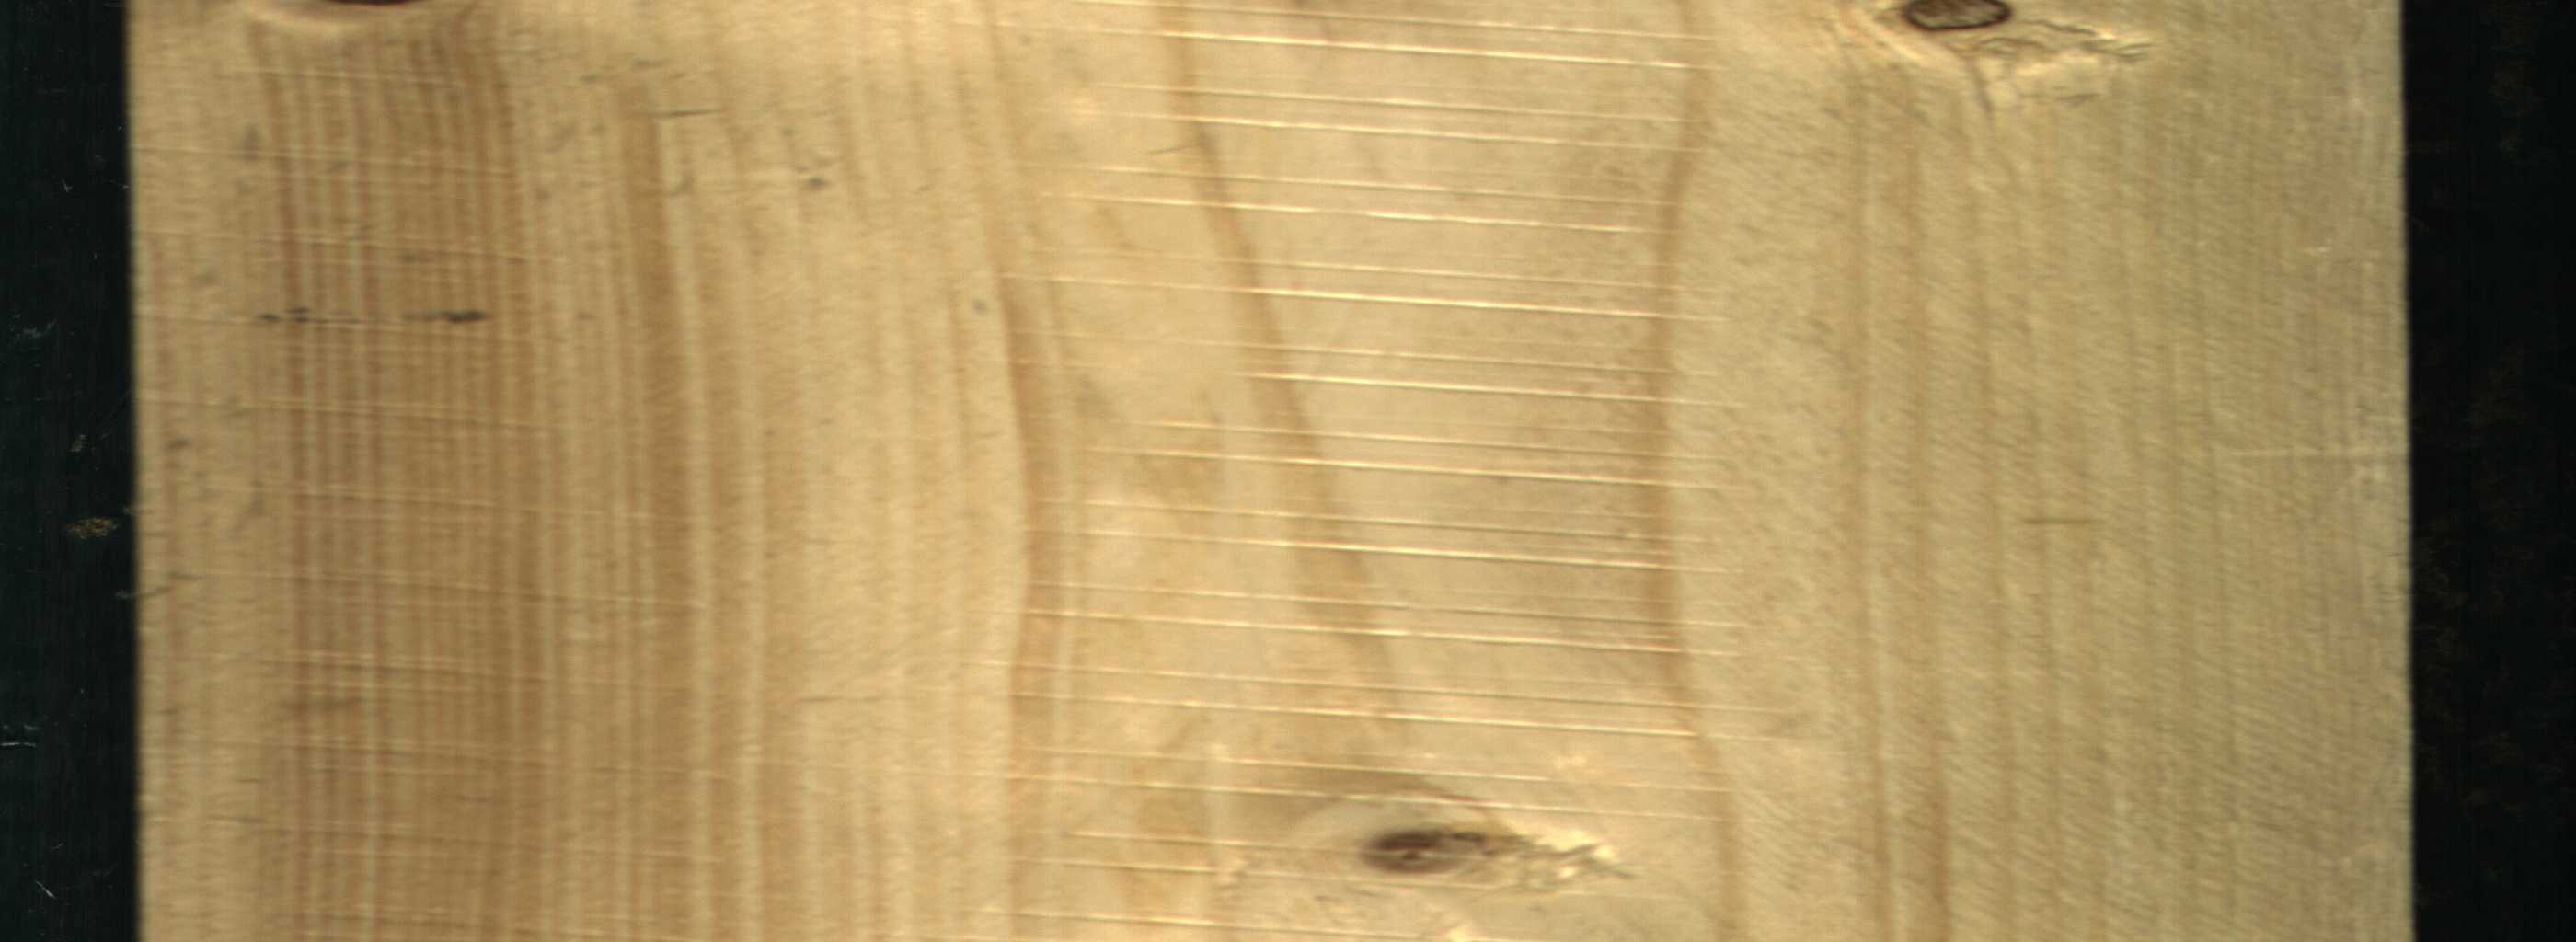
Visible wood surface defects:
Dead_Knot
Live_Knot
Live_Knot